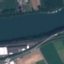
Land use / land cover: River